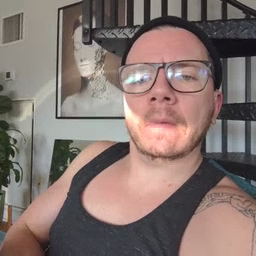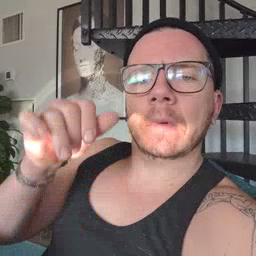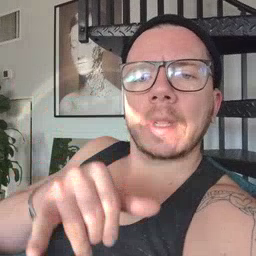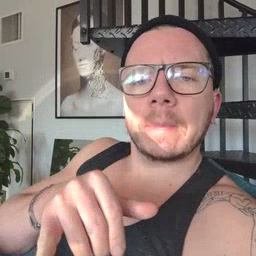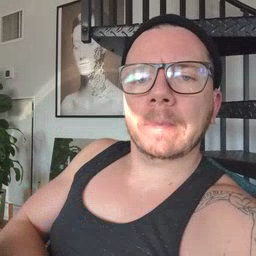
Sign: stay